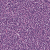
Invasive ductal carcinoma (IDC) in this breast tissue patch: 1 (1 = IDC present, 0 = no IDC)